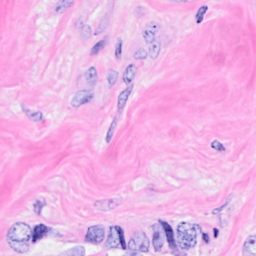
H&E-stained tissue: Breast